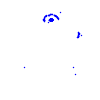
Particle: pion